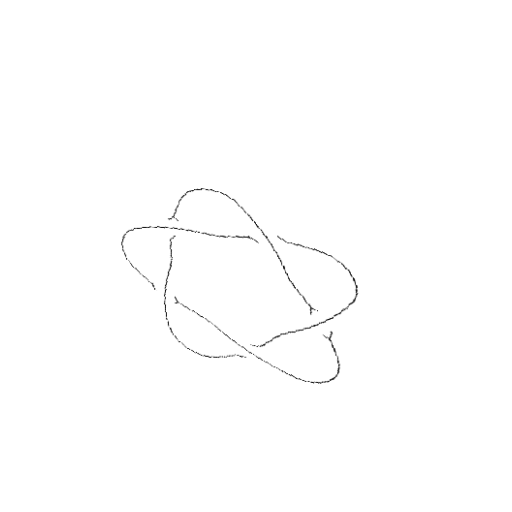
Crossing number: 5